Question: I'm following the Facebook Android Scrumptious tutorial. In the last step, if I post a meal, it's ok, the confirm action id is shown. However, when I posted a meal with a friend in it, I got this error:
You haven't enabled tagging for this action type (10151609805121984) yet. Please update your Open Graph settings in the App Dashboard.
The error seems to be very explicit, must be the settings somewhere in the dashboard, but I can't find it. I tried going to "Permissions" section and add "publish_actions" to the field "Users and Friends permission", still didn't work. Am I missing anything? Thanks.

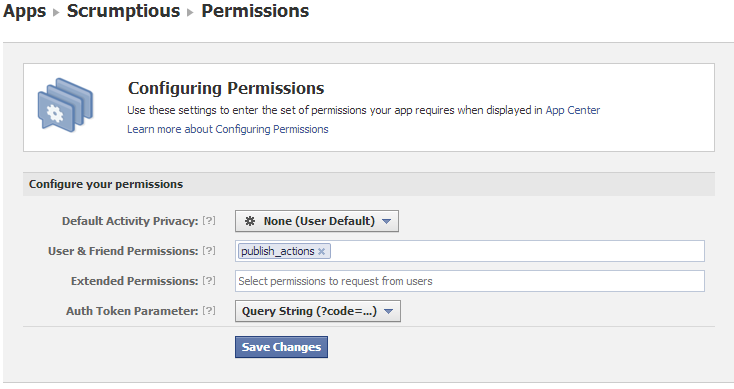
Answer: In the 'App Dashboard > Action Type', you have to check :
> Tags: Allow users of my app to tag other users for this action.
:

One more thing, the permissions should be set with the 'login' code, not in the Configuration Permissions settings (which has no effect on the app's actual permissions)